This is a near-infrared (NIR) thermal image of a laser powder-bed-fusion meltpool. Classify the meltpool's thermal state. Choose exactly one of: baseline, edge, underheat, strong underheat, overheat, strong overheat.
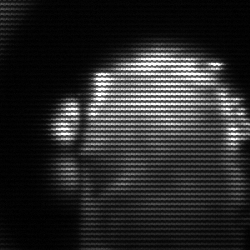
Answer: baseline